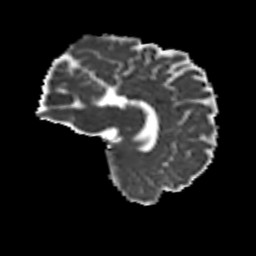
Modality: MD
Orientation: sagittal
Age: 47
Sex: male
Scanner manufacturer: siemens
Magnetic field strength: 3 T
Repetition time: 8.6 s
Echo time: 0.095 s